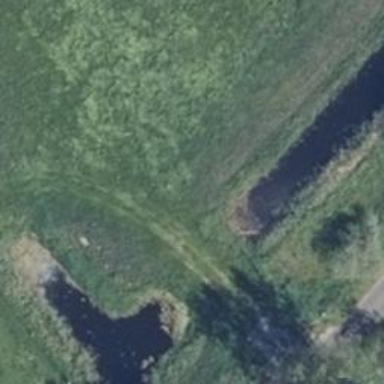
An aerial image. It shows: Culvert tunnel.